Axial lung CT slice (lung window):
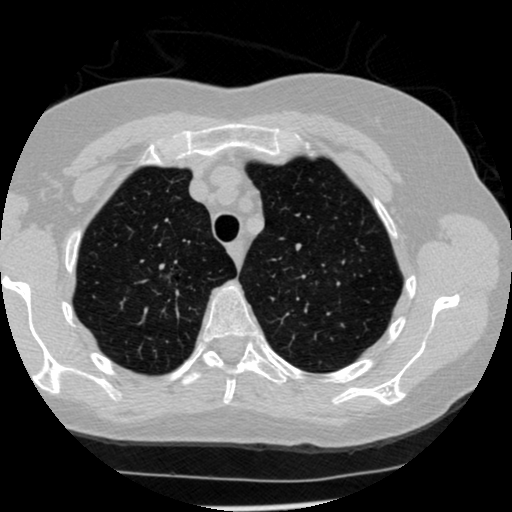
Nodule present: no